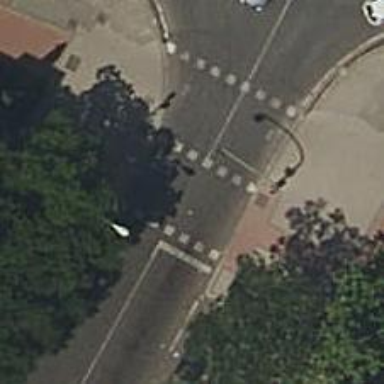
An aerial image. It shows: Crossing with traffic signals.